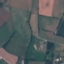
Land use / land cover class: Pasture